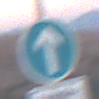
Verkehrszeichen: VorgeschriebeneFahrtrichtungGeradeaus
Zusatzzeichen unten: SonstigeFahrzeugePersonengruppenFrei1
Umgebung: Outdoor, Nature
Tageszeit: SunriseSunset
Wetter: Clear
Licht: Natural
Jahreszeit: NotSpecified
Kontrast: LowContrast